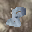
Label: 8